Question: I'm trying to center a 'Path' so that its origin (0, 0) is located at the bottom, center of its container. Assume that the container is a 'Grid'.
---

Note: the tail of the arrow is at the origin (0, 0). The tail is centered horizontally but the overall arrow is skewed to the left. This is what I want to achieve regardless of which direction the arrow is pointing.
---
This needs to work for paths where the x and y coordinates are positive, negative, or a mixture of both.
How can this be done via XAML with the least markup?
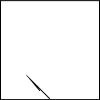
Answer: Here's what I ended up going with. Seems to work, but if there's a cleaner way to do this, I'd love to hear it:
'''
<Grid>
<Grid.ColumnDefinitions>
<ColumnDefinition Width="*" />
<ColumnDefinition Width="*" />
</Grid.ColumnDefinitions>
<Path Grid.Column="1"
HorizontalAlignment="Left"
VerticalAlignment="Bottom"
StrokeThickness="1"
Data="{Binding PathGeometry}" />
</Grid>
'''